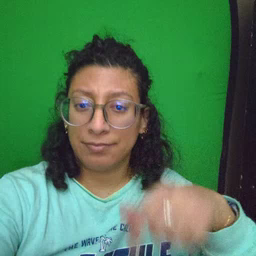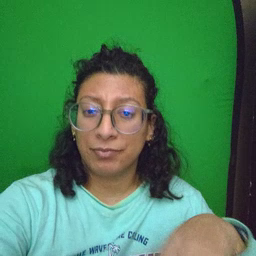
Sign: morning